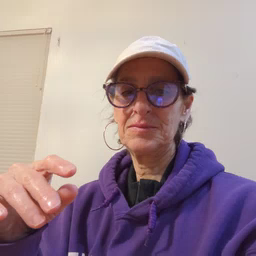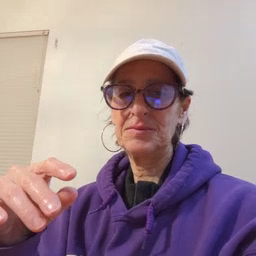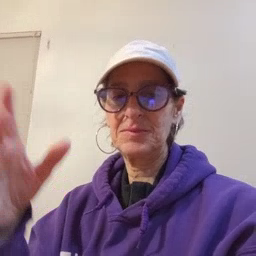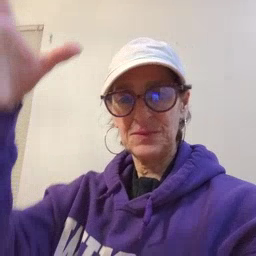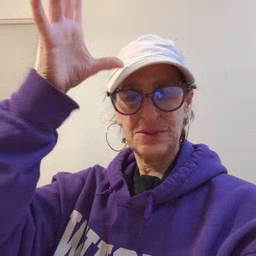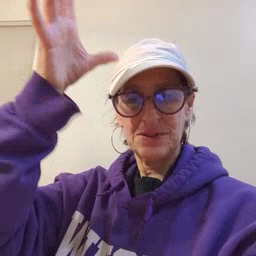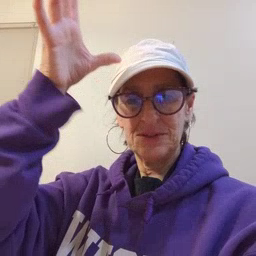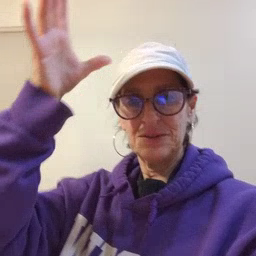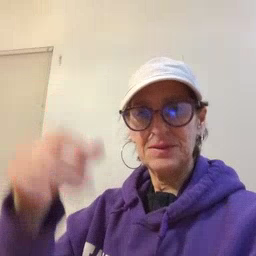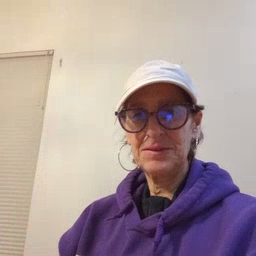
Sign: dad